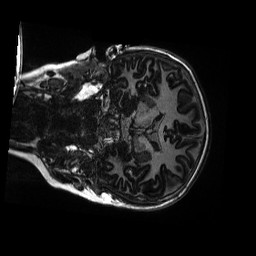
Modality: MP2RAGE
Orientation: coronal
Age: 10
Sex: female
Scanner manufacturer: siemens
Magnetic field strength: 3 T
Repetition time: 4 s
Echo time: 0.00303 s